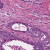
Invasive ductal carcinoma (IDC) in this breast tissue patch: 0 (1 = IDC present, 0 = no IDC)